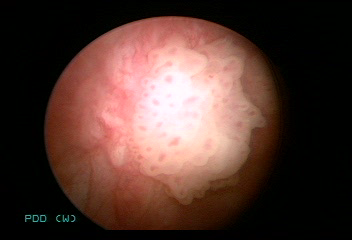
Modality: WLC
Class: Malignant
Subclass: LowGradePapillary
Lesion: L2
Stage: Ta
Morphology: Papillary
Bladder cancer association: Yes
Annotated structures: Tumor